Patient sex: M
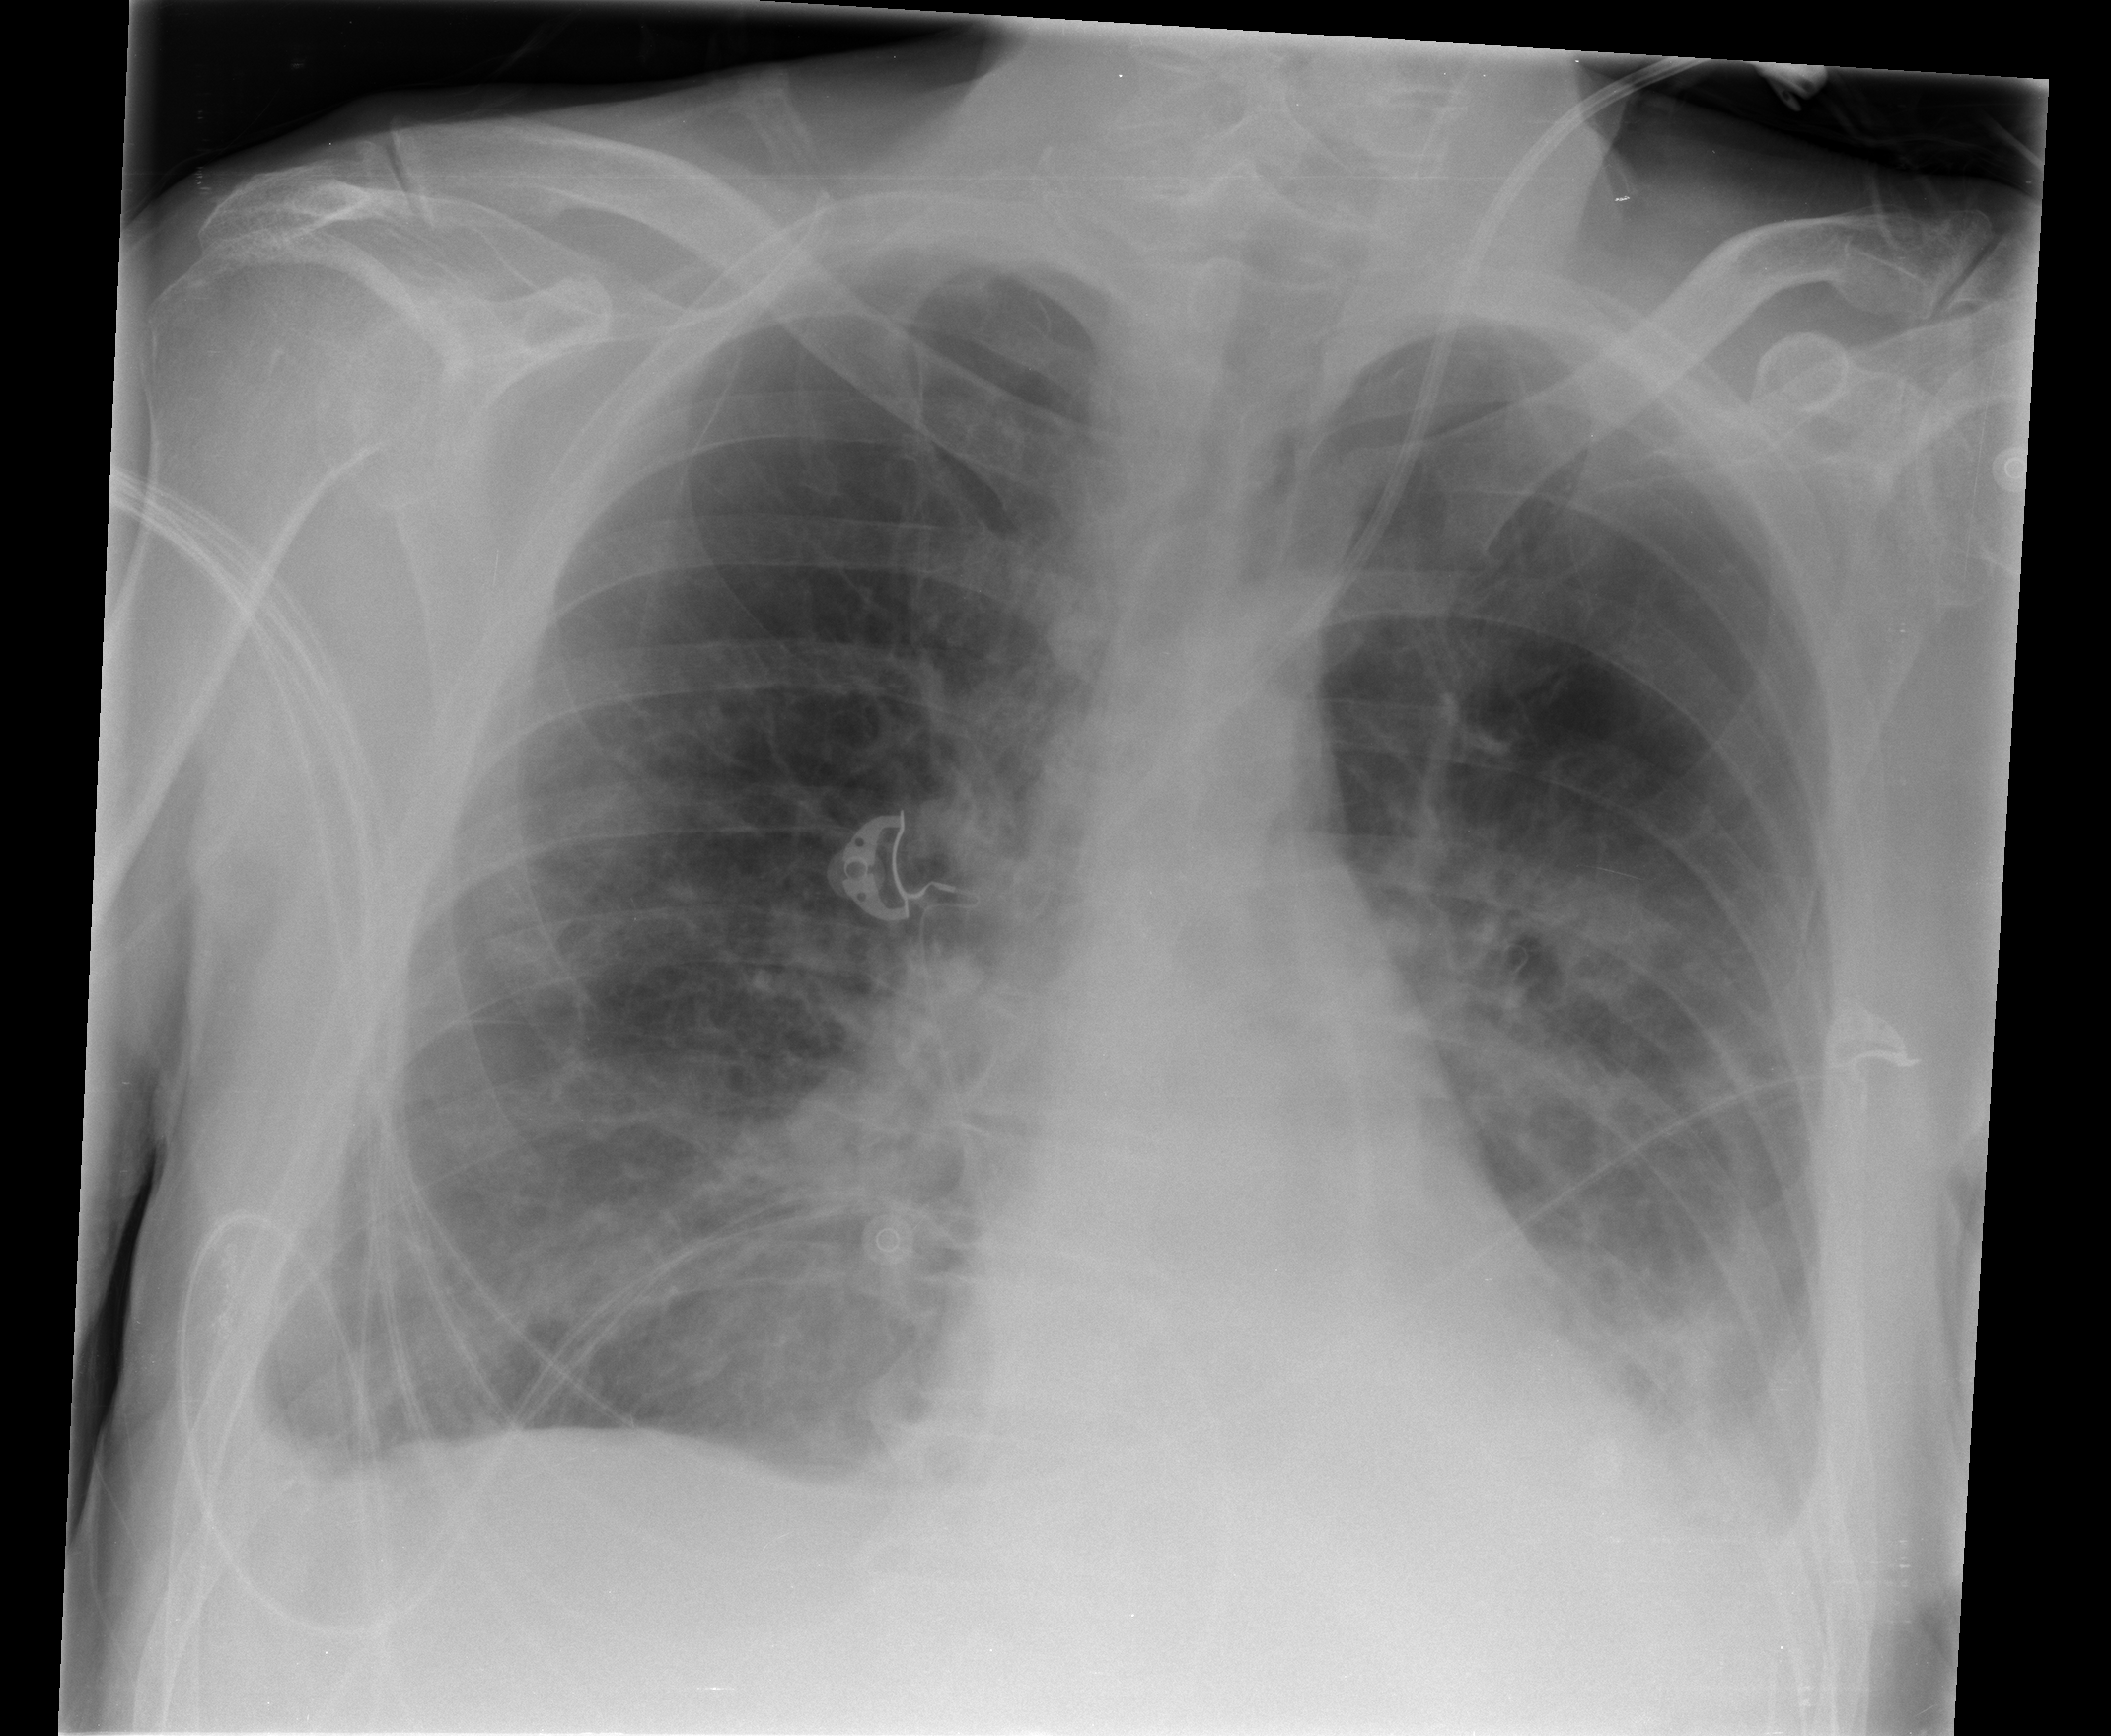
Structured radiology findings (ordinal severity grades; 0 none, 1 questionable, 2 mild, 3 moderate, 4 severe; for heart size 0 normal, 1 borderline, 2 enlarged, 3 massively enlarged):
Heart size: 0
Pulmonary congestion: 0
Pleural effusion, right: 1
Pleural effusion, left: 2
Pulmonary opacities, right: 0
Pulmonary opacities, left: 0
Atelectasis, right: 2
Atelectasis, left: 2